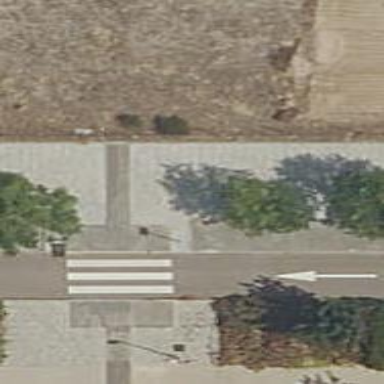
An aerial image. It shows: Footway along the road.